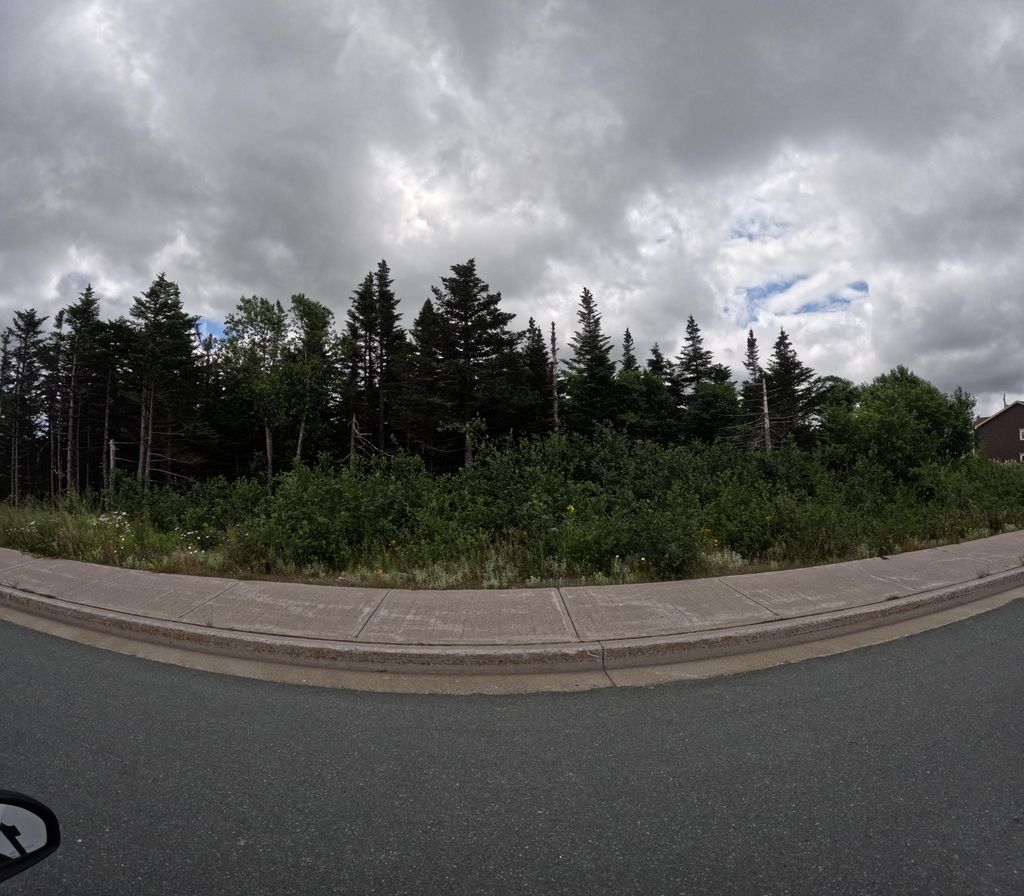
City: st_johns